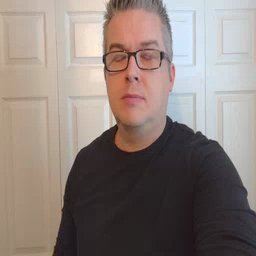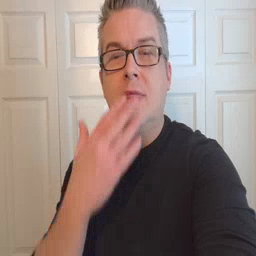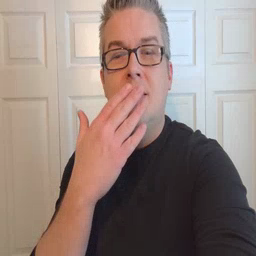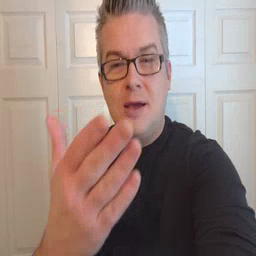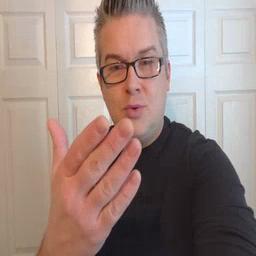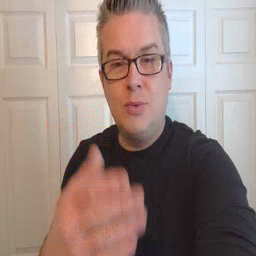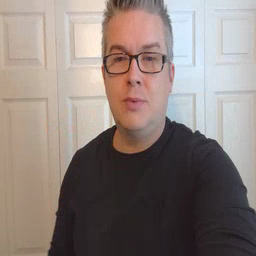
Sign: thankyou